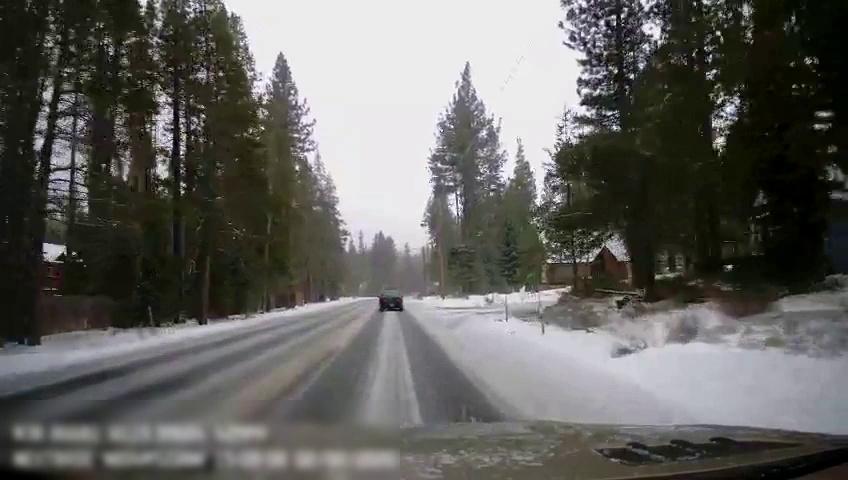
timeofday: Day
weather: Snowy
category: Drivable Space
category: Vehicles | Car